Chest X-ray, PA view. Patient: 45 years old, sex F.
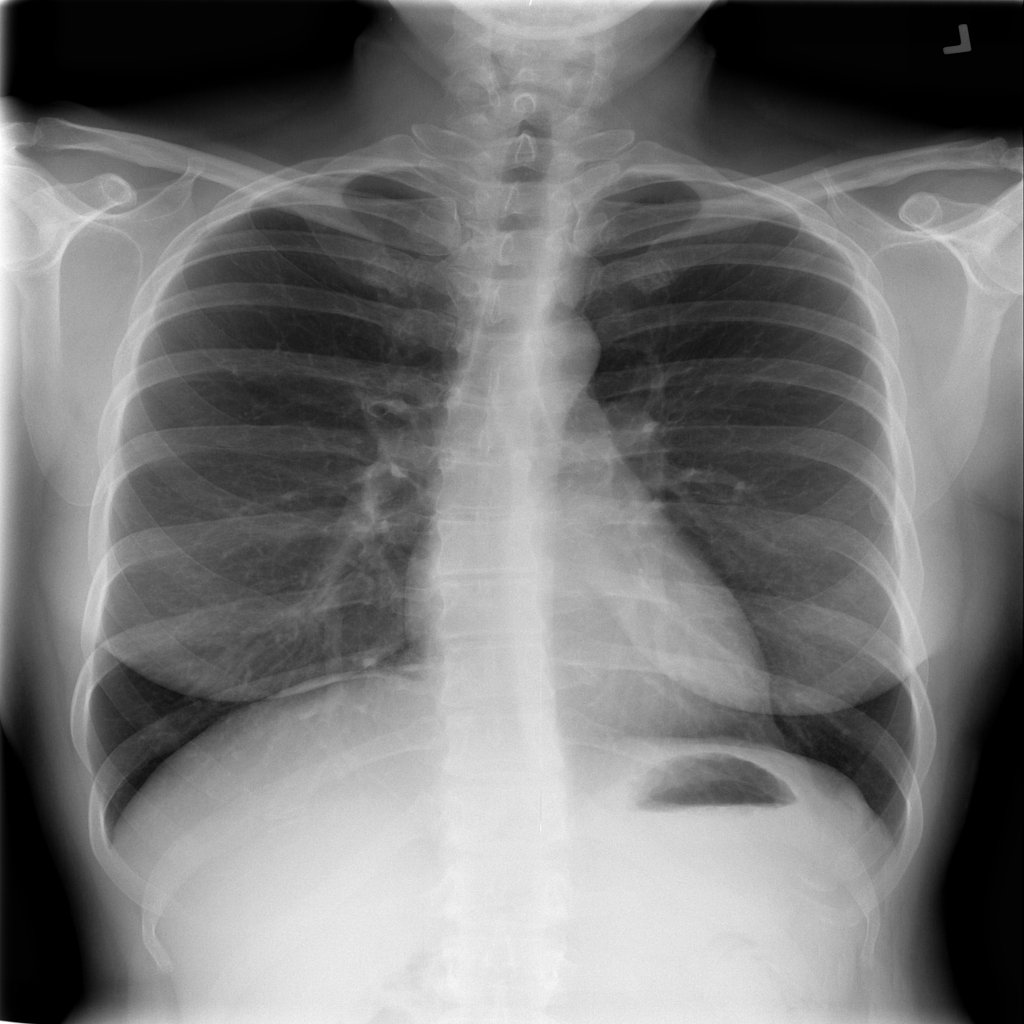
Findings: No Finding